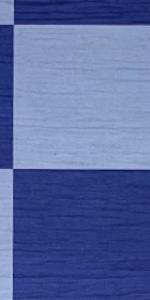
Label: Empty